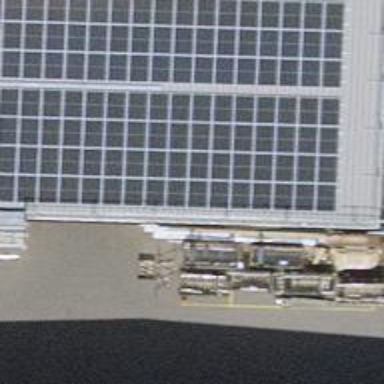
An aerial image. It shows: Solar power generator using photovoltaic method with solar photovoltaic panel types.